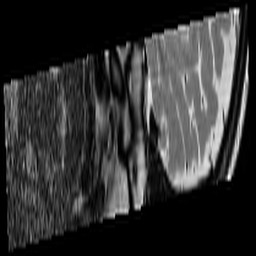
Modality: T2w
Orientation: sagittal
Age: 29
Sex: female
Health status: ill
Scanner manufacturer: siemens
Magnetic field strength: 3 T
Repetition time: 4.5 s
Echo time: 0.085 s